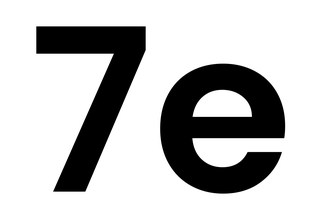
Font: Poppins-SemiBold